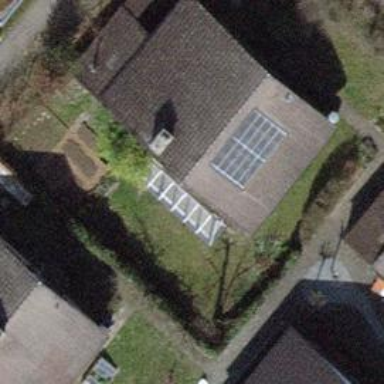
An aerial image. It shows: Solar power generator utilizing photovoltaic technology with solar photovoltaic panels.